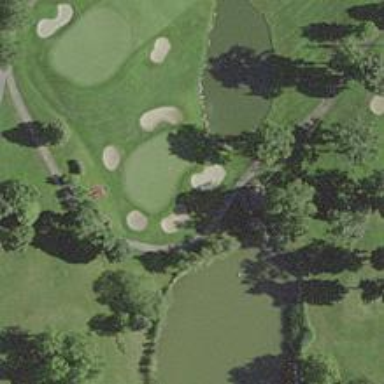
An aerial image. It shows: Golf hole.